Question: I'm using Visual Studio 2013 (Update 4) with the Web Essentials extension for a site that uses Less stylesheets. In one Less file, I reference a mixin ('.box-shadow') that is defined in another Less file. The Less files compile correctly because the file that defines the mixin is imported before the file that uses the mixin. However, Visual Studio doesn't pick up on this and fills my "Eror List" panel full of Less errors:

Is there a way to indicate to Visual Studio that this mixin is properly defined in another file? I'd prefer not to turn off Less errors completely because they often are useful.
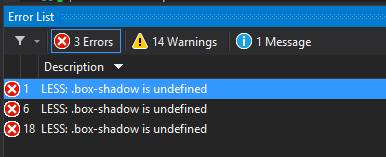
Answer: You want to import the mixins file in every .less file for not having those errors.
for example:
'''
@import (reference) "mixins.less";
'''
@import (reference) will import external files, but without adding the imported styles to the compiled output unless referenced